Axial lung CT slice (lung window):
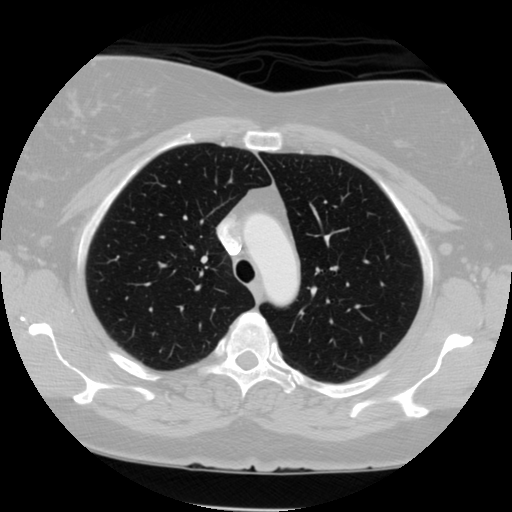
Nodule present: no